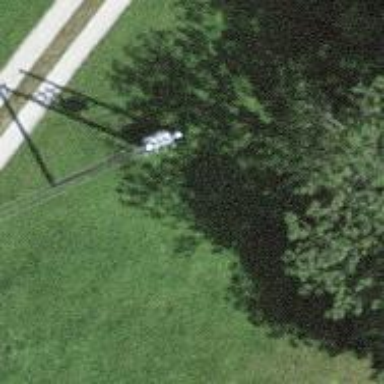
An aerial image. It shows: Distribution transformer on power pole.